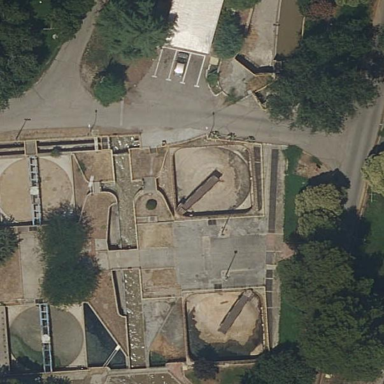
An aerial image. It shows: Body of wastewater.